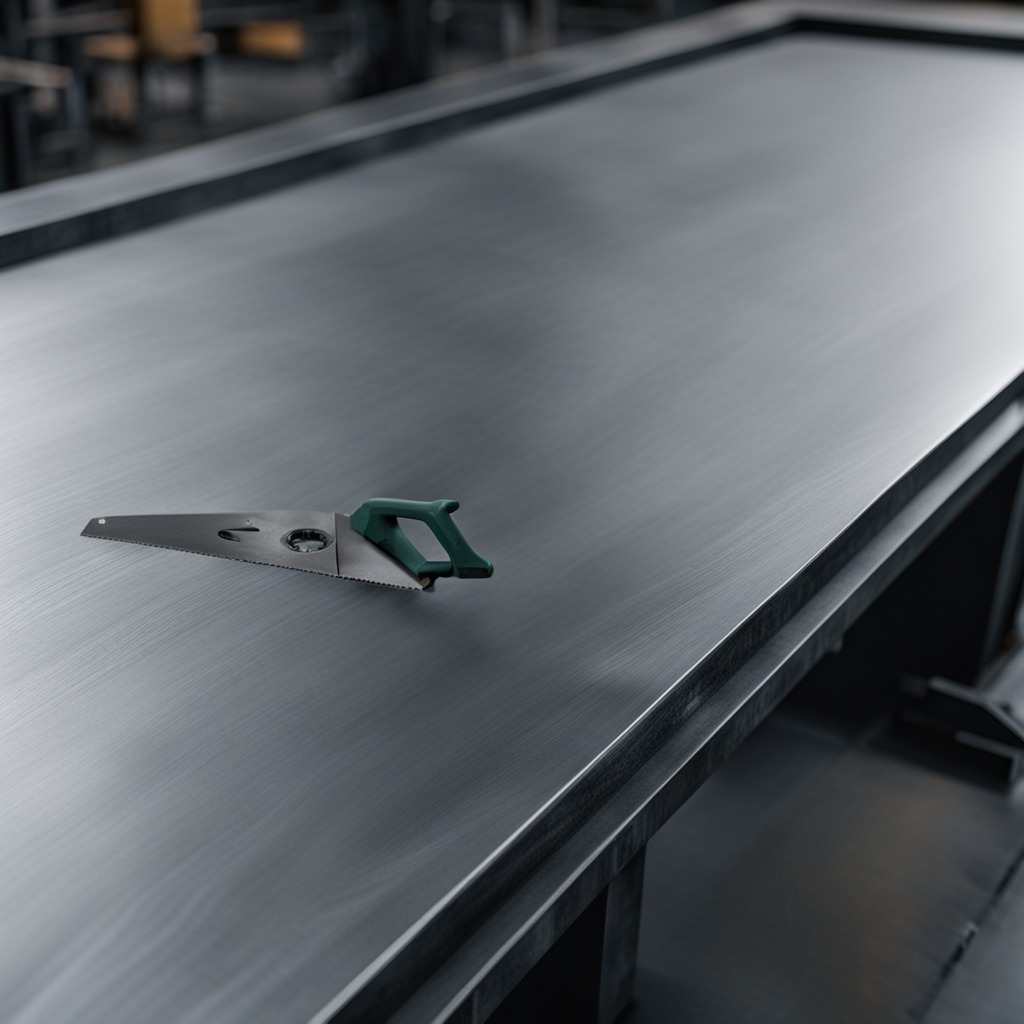
A metal saw is lying on the cold steel table in a mining workshop.